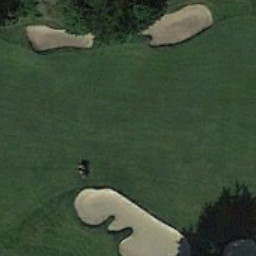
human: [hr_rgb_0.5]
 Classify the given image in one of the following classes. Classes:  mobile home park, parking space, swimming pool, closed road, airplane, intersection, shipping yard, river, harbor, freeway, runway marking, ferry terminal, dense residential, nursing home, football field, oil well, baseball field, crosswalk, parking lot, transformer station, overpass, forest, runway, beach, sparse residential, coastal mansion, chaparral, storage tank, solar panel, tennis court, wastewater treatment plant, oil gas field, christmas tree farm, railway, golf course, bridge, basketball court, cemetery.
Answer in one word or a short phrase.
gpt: golf course